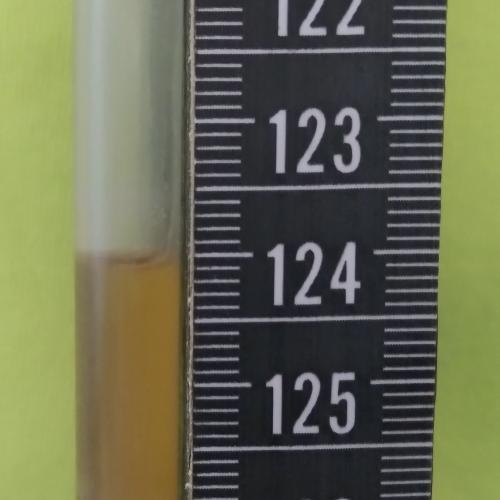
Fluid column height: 124.0 cm